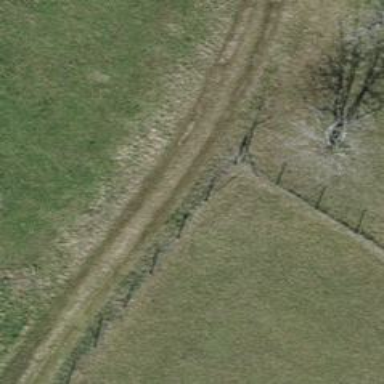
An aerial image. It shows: Path covered with grass.